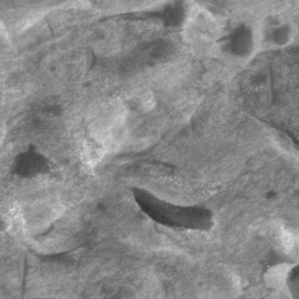
Label: non_frost